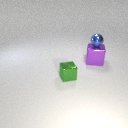
large purple metal cube to the right of small green metal cube